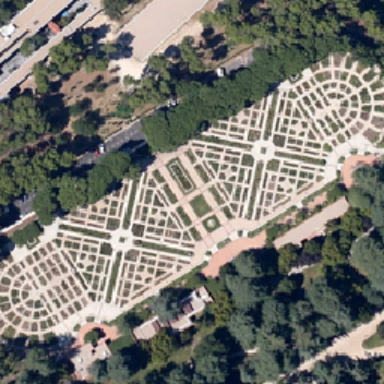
The symmetrical oval shaped square has many paths just looking like a maze .